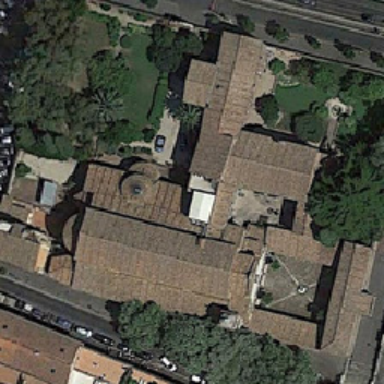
The church includes a series of red buildings of bricks sandwiched between two lawways along with a wooden lawn and parking .